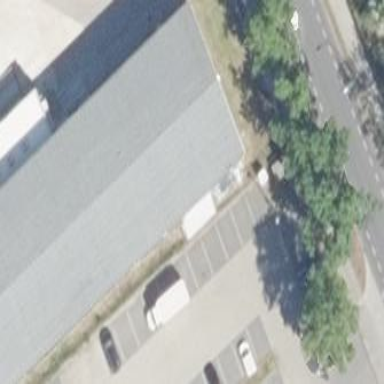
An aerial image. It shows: Industrial building.